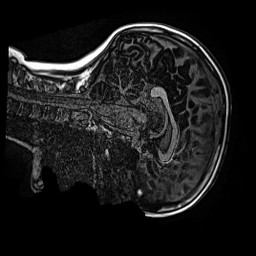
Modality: MP2RAGE
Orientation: sagittal
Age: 10
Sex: female
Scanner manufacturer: siemens
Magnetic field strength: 3 T
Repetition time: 4 s
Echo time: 0.00299 s